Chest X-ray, PA view. Patient: 75 years old, sex M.
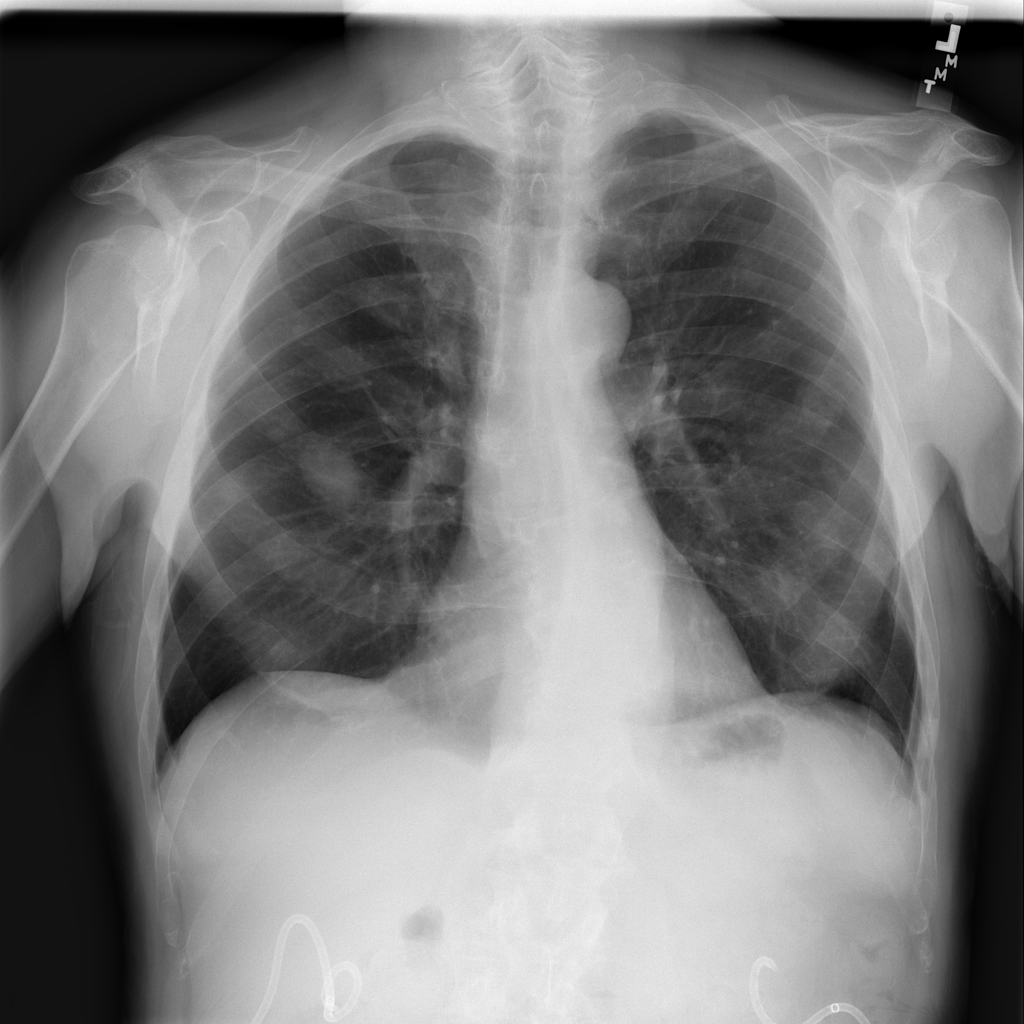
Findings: No Finding